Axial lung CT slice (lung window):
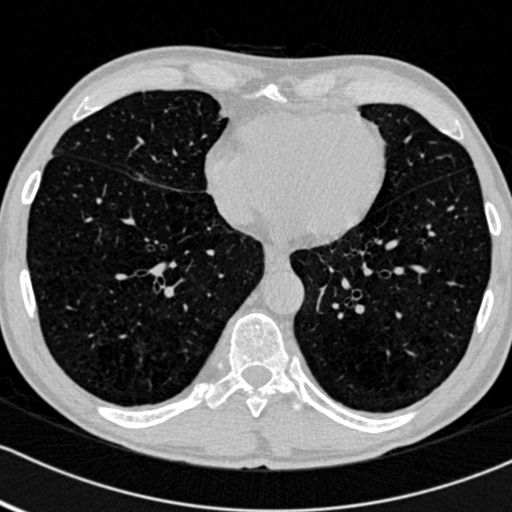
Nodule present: no